Interaction volume radius: 10 \u00c5
Interaction volume height: 25 \u00c5
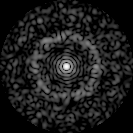
Disorder parameter: 0.838